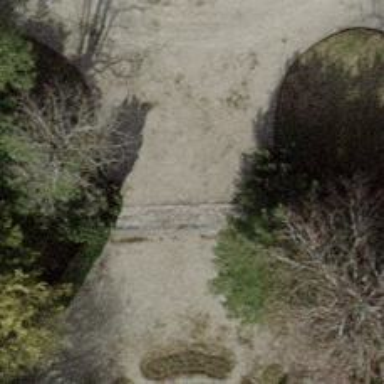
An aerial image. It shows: Set of steps on the road.